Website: home-depot
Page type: payment
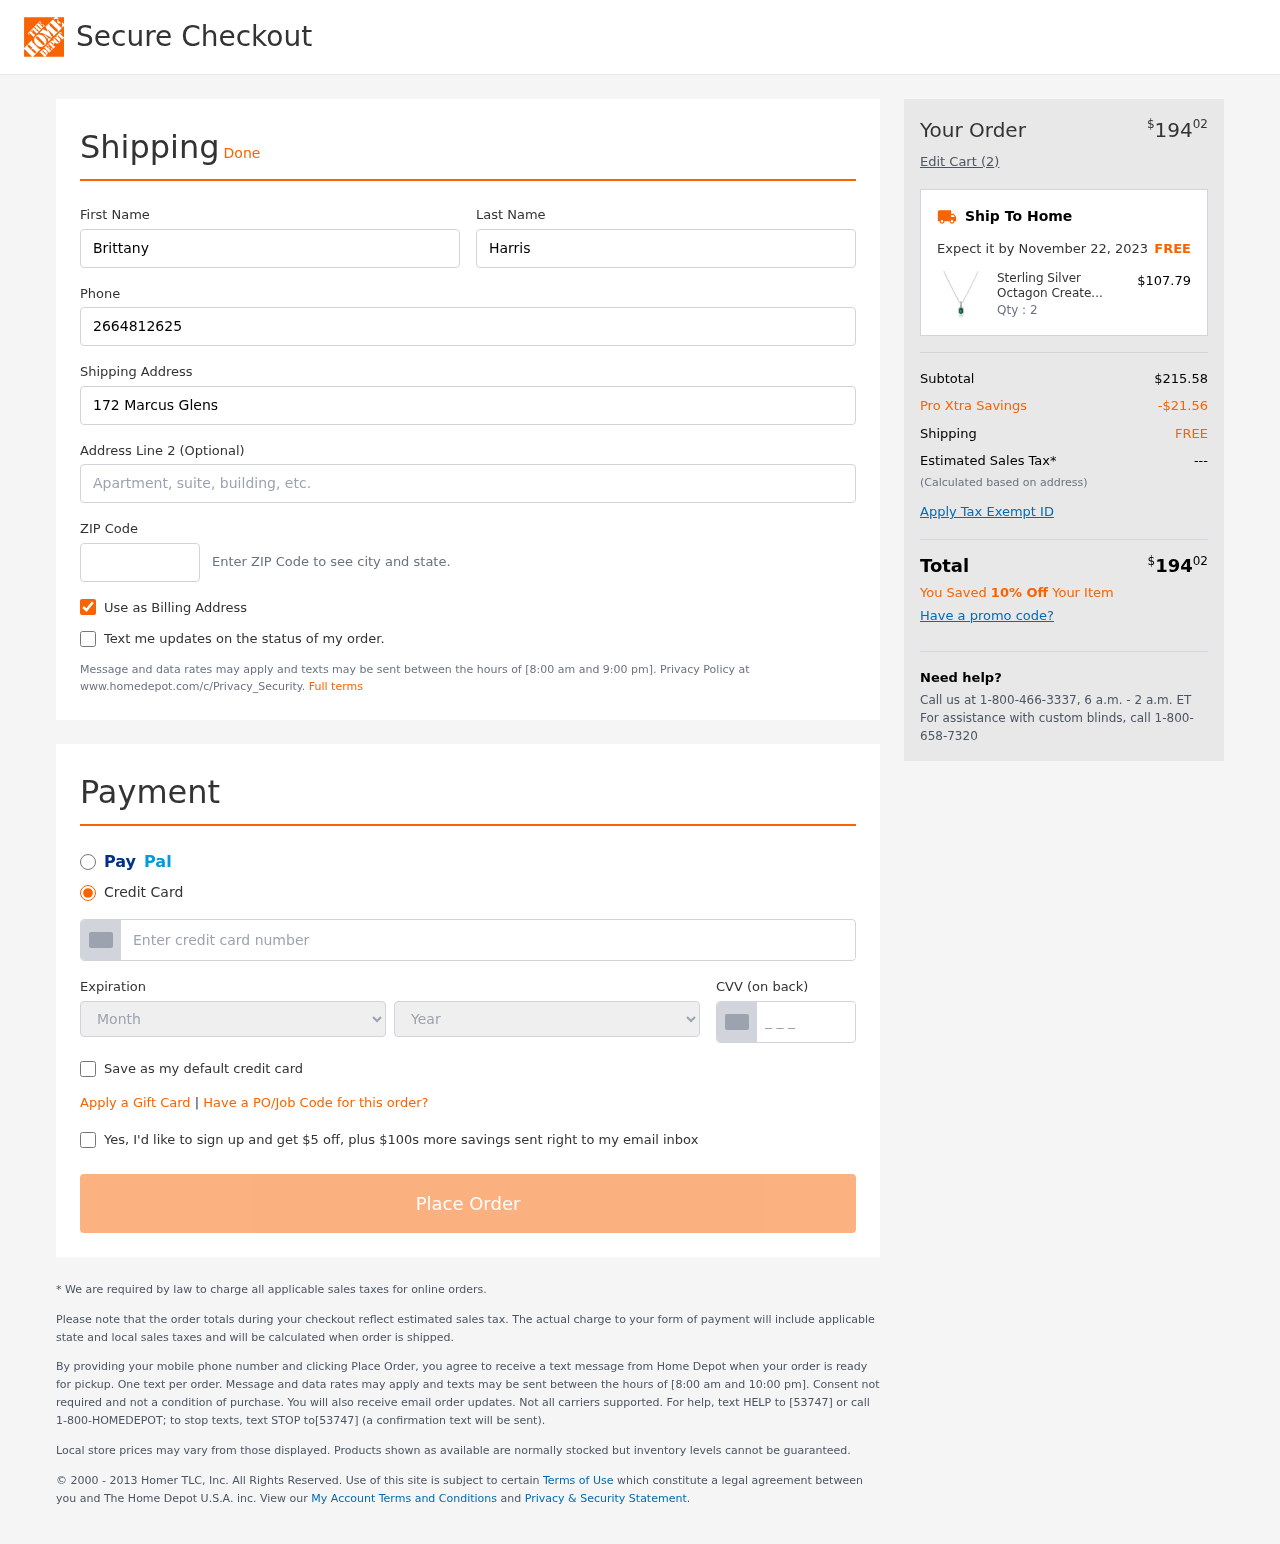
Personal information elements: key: PII_CARD_CVV
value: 402
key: PII_CARD_EXPIRY_MONTH
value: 11
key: PII_CARD_EXPIRY_YEAR
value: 30
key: PII_CARD_NUMBER
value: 2275 6106 5887 5844
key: PII_FIRSTNAME
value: Brittany
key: PII_LASTNAME
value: Harris
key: PII_PHONE
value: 2664812625
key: PII_POSTCODE
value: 16860
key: PII_STREET
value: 172 Marcus Glens
Product elements: key: PRODUCT1_NAME
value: Sterling Silver Octagon Created Emerald and Round Created White Sapphire Pendant Necklace
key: PRODUCT1_PRICE
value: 107.79
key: PRODUCT1_QUANTITY
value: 2
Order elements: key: ORDER_TOTAL
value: $19402
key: ORDER_NUM_ITEMS
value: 2
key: ORDER_DELIVERY_DATE
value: November 22, 2023
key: ORDER_SUBTOTAL
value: $215.58
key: ORDER_DISCOUNT
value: -$21.56
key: ORDER_SHIPPING_COST
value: FREE